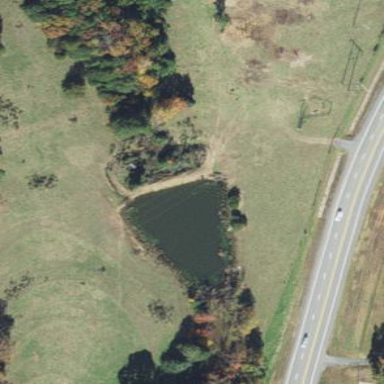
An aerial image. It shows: Peaceful pond surrounded by nature.